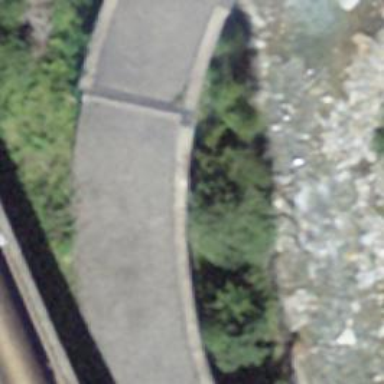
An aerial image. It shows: Retaining wall.